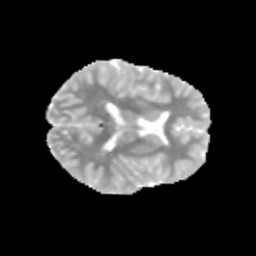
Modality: MD
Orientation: axial
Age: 10
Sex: male
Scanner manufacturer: siemens
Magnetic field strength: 3 T
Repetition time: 3.8 s
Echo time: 0.07 s